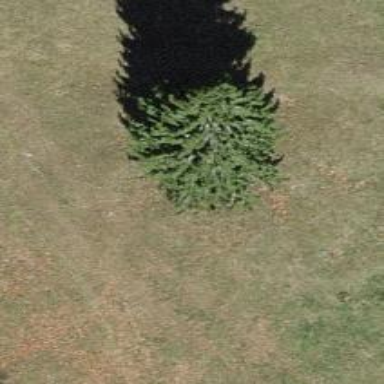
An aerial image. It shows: Evergreen needleleaved tree typically found in agricultural areas.